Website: bh-photo
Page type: store-pickup
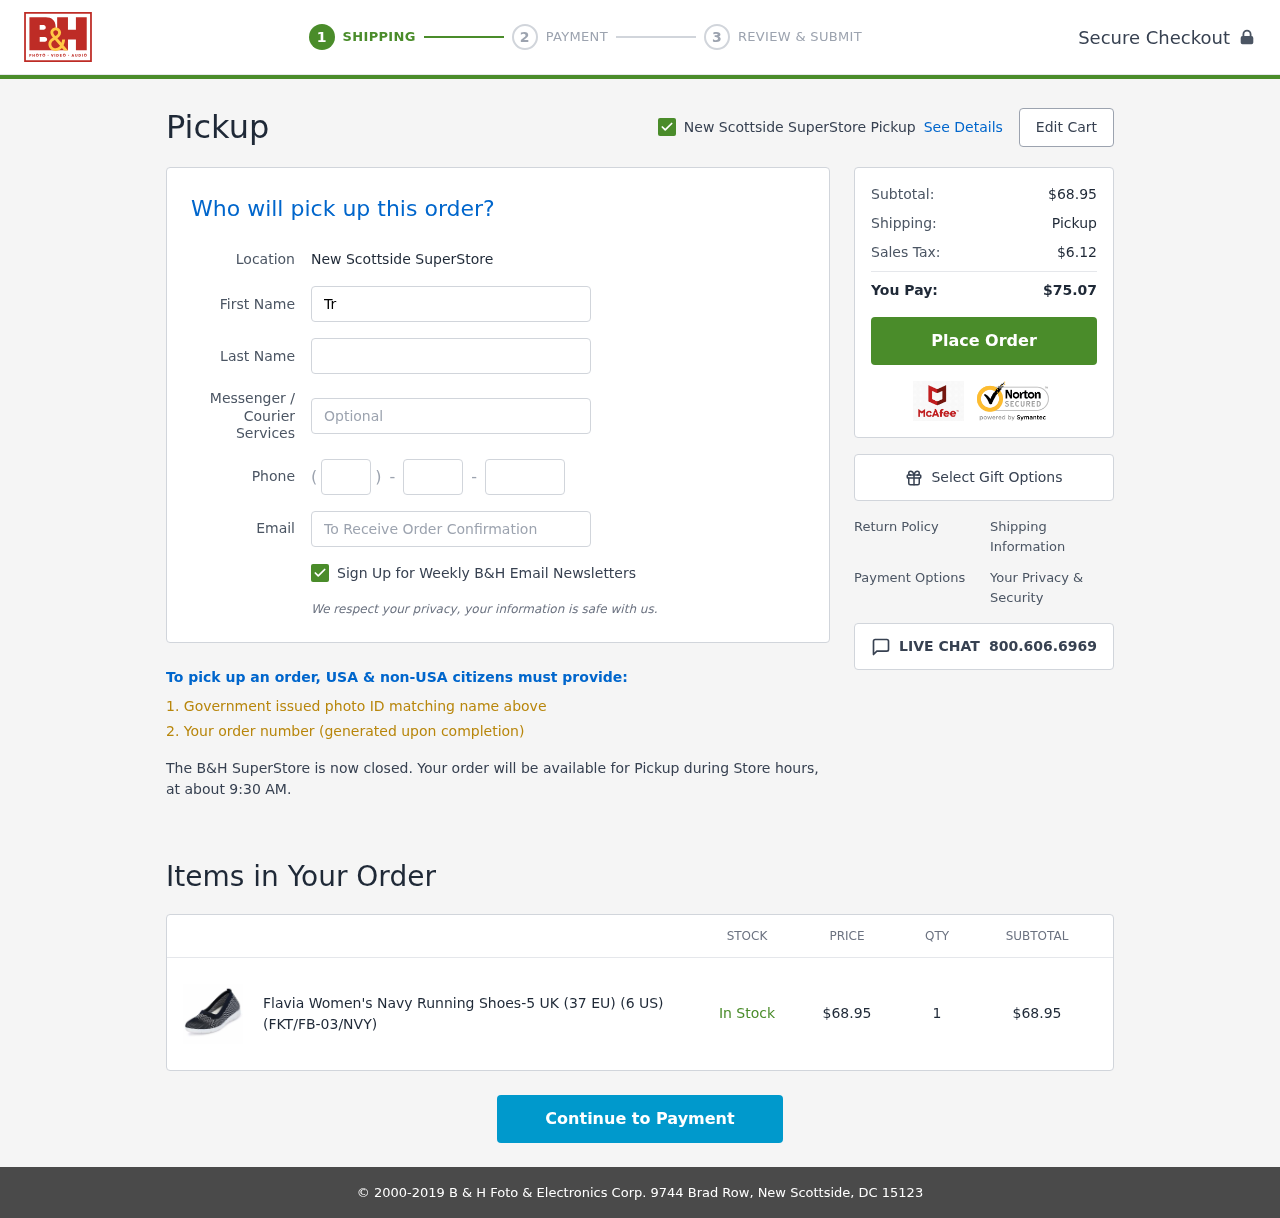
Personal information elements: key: PII_EMAIL
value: trevor_martin@gmail.com
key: PII_FIRSTNAME
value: Trevor
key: PII_LASTNAME
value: Martin
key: PII_LOCATION1_CITY
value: New Scottside SuperStore Pickup
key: PII_LOCATION1_CITY
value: New Scottside SuperStore
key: PII_PHONE_AREA
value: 593
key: PII_PHONE_PREFIX
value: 900
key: PII_PHONE_SUFFIX
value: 6562
Product elements: key: PRODUCT1_NAME
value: Flavia Women's Navy Running Shoes-5 UK (37 EU) (6 US) (FKT/FB-03/NVY)
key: PRODUCT1_PRICE
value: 68.95
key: PRODUCT1_QUANTITY
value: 1
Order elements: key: ORDER_SUBTOTAL
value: $68.95
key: ORDER_TAX
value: $6.12
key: ORDER_TOTAL
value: $75.07